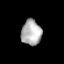
Tissue: prostate
Cell type: T cells
Senescence score: 0.3502
Nuclear area (px): 505
Mean DAPI intensity: 175.687